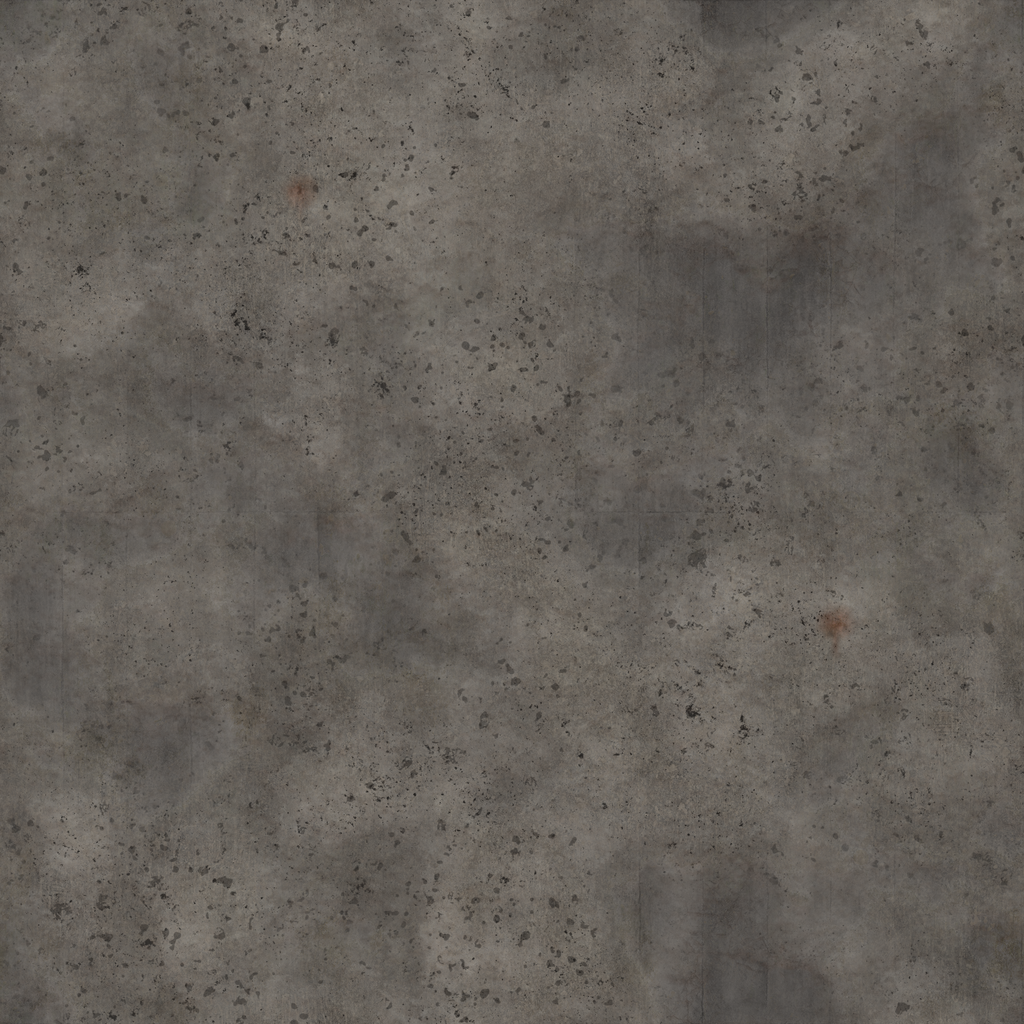
Texture map type: Color